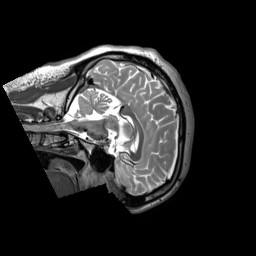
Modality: T2w
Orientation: sagittal
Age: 38
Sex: male
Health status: ill
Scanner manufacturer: siemens
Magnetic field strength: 3 T
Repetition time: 2.8 s
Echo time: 0.326 s